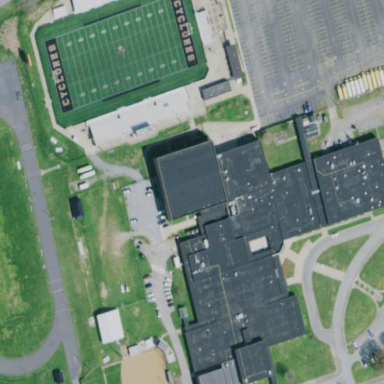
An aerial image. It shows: School.